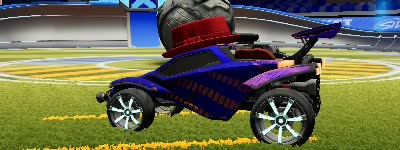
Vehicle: octane